Question: I have been asked by my friend to make an application for Chrome and it requires me to have context-sensitive menus as below:

I have never really made anything for Chrome before and I have a few questions regarding it:
1. I will have to develop a plug-in, right ?
2. If so, is there a specific set of rules I have to follow ?
I know I can use <URL> to compile Java to JavaScript
3. This context sensitive menu is the same as 'JPopupMenu' ?
The application I want to develop is simple:
Copy some text,
right-click, click on the context sensitive menu
apply simple Caesar's cipher to the text
open a new 'JFrame' with 'JtextArea' in it to display the encrypted text.
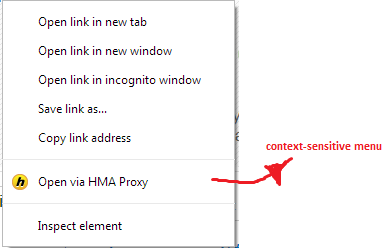
Answer: 1. What you're creating is called an "extension", not a "plug-in". A browser extension is written using HTML, CSS and Javascript, and got access to APIs for direct interaction with the browser. Plug-ins, on the other hand, are compiled binaries such as Flash and Java.
2.
3. Drop the idea of using GWT for Chrome extensions. It makes development of the extension harder, not easier (open issue). Especially because you'll find plenty of vanilla JavaScript examples and tutorials in the documentation and Stack Overflow.
You just have to know the relevant APIs:
> Copy some text,
right-click, click on the context sensitive menu
Use <URL>.
> apply simple Caesar's cipher to the text
Create a JavaScript function to achieve this.
> open a new JFrame with JtextArea in it to display the encrypted text.
Create a new window using <URL> to populate the text field, but since you appear to be a complete newbie, I show a simple copy-paste method to create and populate this window:
'''
function displayText(title, text) {
var escapeHTML = function(s) { return (s+'').replace(/</g, '&lt;'); };
var style = '*{width:100%;height:100%;box-sizing:border-box}';
style += 'html,body{margin:0;padding:0;}';
style += 'textarea{display:block;}';
var html = '<!DOCTYPE html>';
html += '<html><head><title>';
html += escapeHTML(title);
html += '</title>';
html += '<style>' + style + '</style>';
html += '</head><body><textarea>';
html += escapeHTML(text);
html += '</body></html>'
var url = 'data:text/html,' + encodeURIComponent(html);
chrome.windows.create({
url: url,
focused: true
});
}
'''
Don't forget to read <URL> to learn more about the extension's infrastructure.